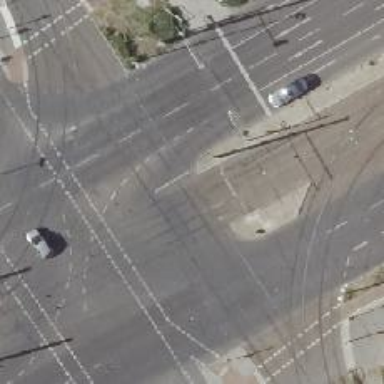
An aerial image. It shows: Railway crossing.